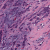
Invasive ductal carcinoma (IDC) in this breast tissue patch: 0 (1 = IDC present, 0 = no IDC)